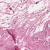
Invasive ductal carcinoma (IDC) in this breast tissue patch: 0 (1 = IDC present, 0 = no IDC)